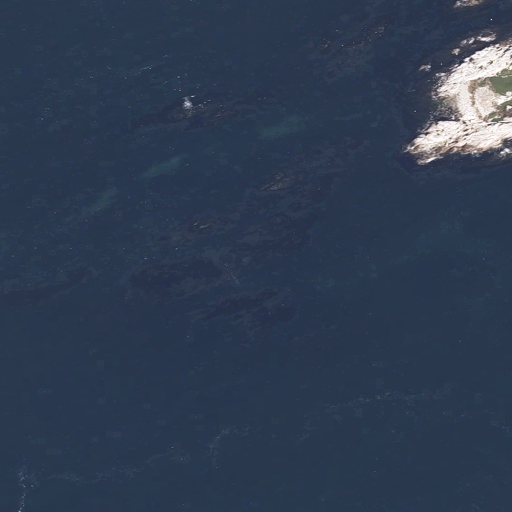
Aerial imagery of bar in Maine named Northwest Ledges containing open water, herbaceous wetlands, and barren land